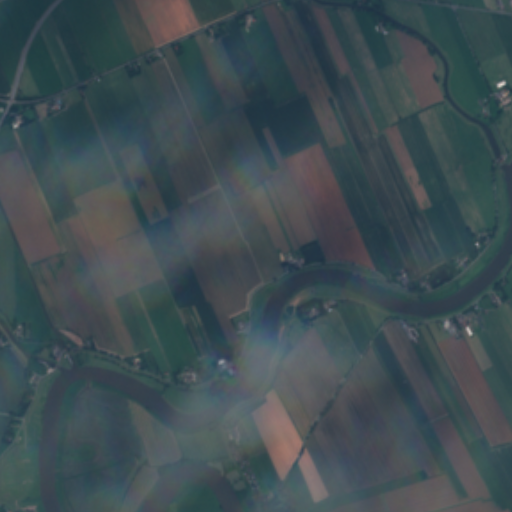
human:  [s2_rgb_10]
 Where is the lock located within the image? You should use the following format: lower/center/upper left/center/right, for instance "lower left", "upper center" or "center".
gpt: The lock is located in the lower left of the image.
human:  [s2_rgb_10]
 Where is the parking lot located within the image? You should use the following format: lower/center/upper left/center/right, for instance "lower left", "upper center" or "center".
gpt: The parking lot is located in the upper left of the image.
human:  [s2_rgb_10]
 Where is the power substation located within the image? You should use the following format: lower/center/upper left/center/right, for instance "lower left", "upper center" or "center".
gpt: The power substation is located in the lower left of the image.
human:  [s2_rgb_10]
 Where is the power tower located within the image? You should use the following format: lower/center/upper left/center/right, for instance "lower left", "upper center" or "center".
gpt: The power tower is located in the right of the image.
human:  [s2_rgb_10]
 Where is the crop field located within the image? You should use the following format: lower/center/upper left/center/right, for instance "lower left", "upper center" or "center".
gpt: There is no crop field in the image.